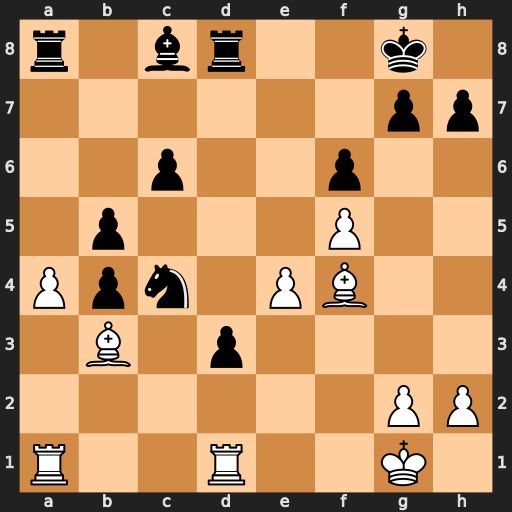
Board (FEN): r1br2k1/6pp/2p2p2/1p3P2/Ppn1PB2/1B1p4/6PP/R2R2K1
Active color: w
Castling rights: -
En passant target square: -
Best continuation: axb5 Rxa1 Bxc4+ Kh8 Rxa1